【题型】选择题　【知识点】平面几何　【难度】medium
(2024·上海宝山·一模) 设 $\triangle A_nB_nC_n$ 的三边长分别为 $a_n$、$b_n$、$c_n$，面积为 $S_n$（$n$ 为正整数）.若 $b_1 - c_1 = \frac{1}{2}a_1$，其中 $c_1 > \frac{1}{4}a_1$，$a_{n+1} = a_n$，$b_{n+1} = c_n + \frac{1}{4}a_n$，$c_{n+1} = b_n + \frac{1}{4}a_n$，则（ ）

A. $\{S_n\}$ 为严格减数列

B. $\{S_n\}$ 为严格增数列

C. $\{S_{2n-1}\}$ 为严格增数列，$\{S_{2n}\}$ 为严格减数列

D. $\{S_{2n-1}\}$ 为严格减数列，$\{S_{2n}\}$ 为严格增数列
【解答】
【答案】B

【分析】由 $a_{n+1}=a_n$ 可知 $\triangle A_nB_nC_n$ 的边 $|B_nC_n|$ 为定值，由 $b_{n+1}=c_n+\frac{1}{4}a_n$，
$c_{n+1}=b_n+\frac{1}{4}a_n$，可知 $|b_n-c_n|$ 为定值，结合双曲线定义可知动点 $A_n$ 在以 $B_n$，$C_n$ 为焦点的双曲线上，再根据面积公式可得单调性.

【详解】

由已知 $a_{n+1}=a_n$，即 $\triangle A_nB_nC_n$ 的边 $|B_nC_n|$ 为定值，不妨设 $B_n$，$C_n$ 为定点，如图所示，

又 $b_{n+1}=c_n+\frac{1}{4}a_n$，$c_{n+1}=b_n+\frac{1}{4}a_n$，

则 $b_{n+1}-c_{n+1}=c_n-b_n=-(b_n-c_n)$，

即 $|b_n-c_n|$ 为定值，

又 $b_1-c_1=\frac{1}{2}a_1$，

所以 $|b_n-c_n|=\frac{1}{2}a_1$ 为定值，

即 $\big||A_nB_n|-|A_nC_n|\big|=\frac{1}{2}a_1$，

所以动点 $A_n$ 到定点 $B_n$，$C_n$ 的距离之差的绝对值为定值，

满足双曲线定义，

所以动点 $A_n$ 的轨迹为以 $B_n$，$C_n$ 为焦点的双曲线，

如图所示，

所以 $S_n = \frac{1}{2}|B_nC_n|\cdot|y_{A_n}| = \frac{1}{2}a_1|y_{A_n}|$，

又 $b_{n+1}+c_{n+1}=b_n+c_n+\frac{1}{2}a_n = b_n+c_n+\frac{1}{2}a_1$，

所以数列 $\{b_n+c_n\}$ 是以 $b_1+c_1$ 为首项，$\frac{1}{2}a_1$ 为公差的等差数列，

则数列 $\{b_n+c_n\}$ 为递增数列，

所以当 $n$ 增大时，$b_n+c_n$ 变大，即 $|A_nC_n|+|A_nB_n|$ 变大，

此时 $A_n$ 向远离顶点 $A$ 处运动，即 $|y_{A_n}|$ 变大，

所以 $S_n = \frac{1}{2}a_1|y_{A_n}|$ 变大，

即数列 $\{S_n\}$ 为严格增数列，且 $\{S_{2n-1}\}$，$\{S_{2n}\}$ 均为严格增数列，

故选：B.

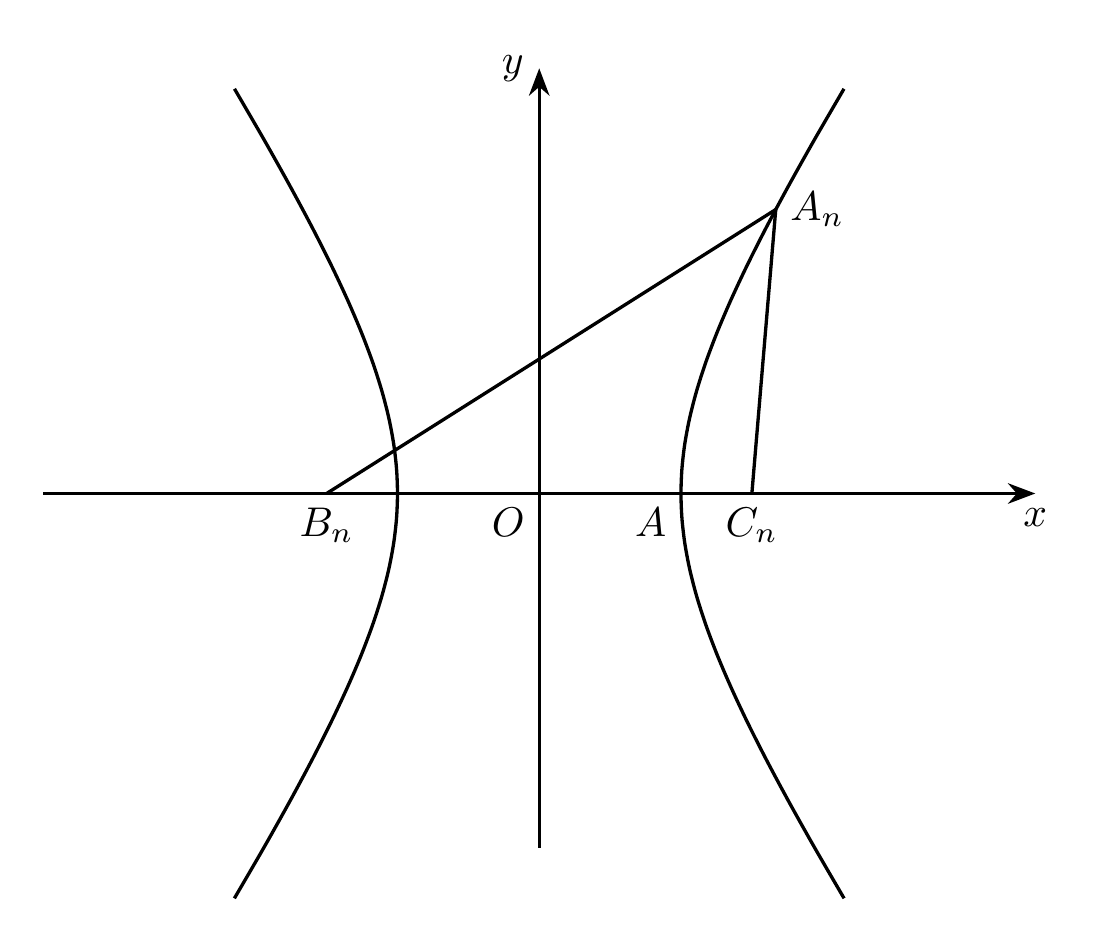